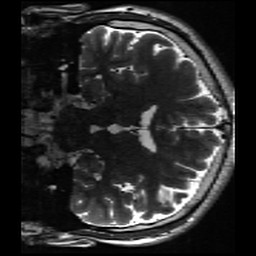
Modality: inplaneT2
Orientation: coronal